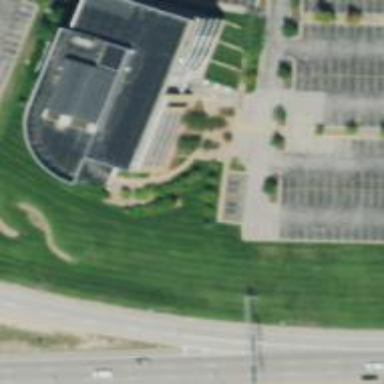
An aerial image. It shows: Office building.